Question: When it loads for the first time, the layout is perfectly aligned. Once you swipe left, this gap appears and won't go away. I used chrome Dev tools and it doesn't seem to have any extra margin or padding (if that's important).

<URL>
Edit:
added codepen url
'''
body{
overflow:hidden;
}
'''
Adding 'overflow:hidden;' doesn't fix my problem, it causes a new one - i can't scroll anymore
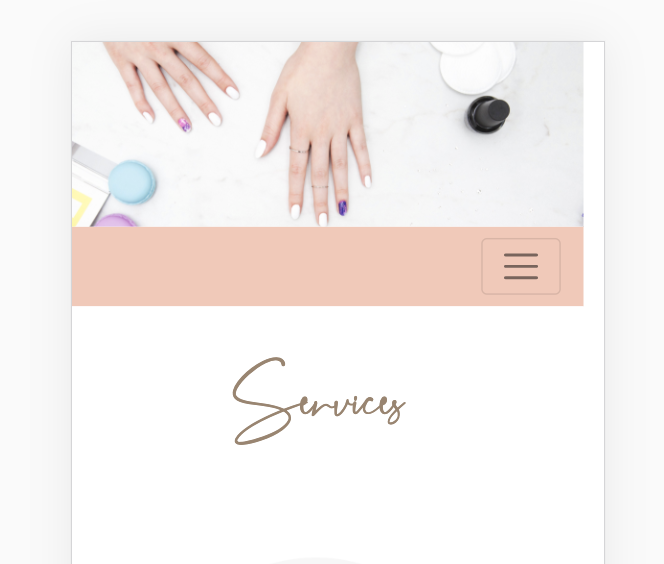
Answer: You don't need .row classes for every section in the website. You only need it when you're using .col classes as the children.
As in your case, simply replacing the top button container into this structure will get rid of the overflow.
'''
<div class="text-center">
<button class="bookButton">
<i class="far fa-calendar-check" aria-hidden="true"></i> Schedule an appointment
</button>
</div>
'''